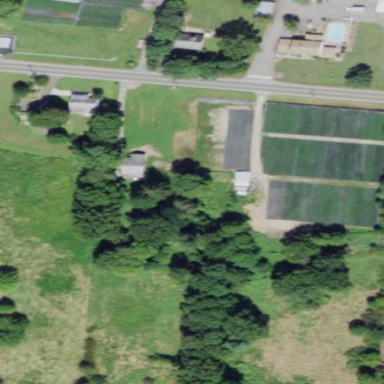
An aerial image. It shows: Farmyard area.